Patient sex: F
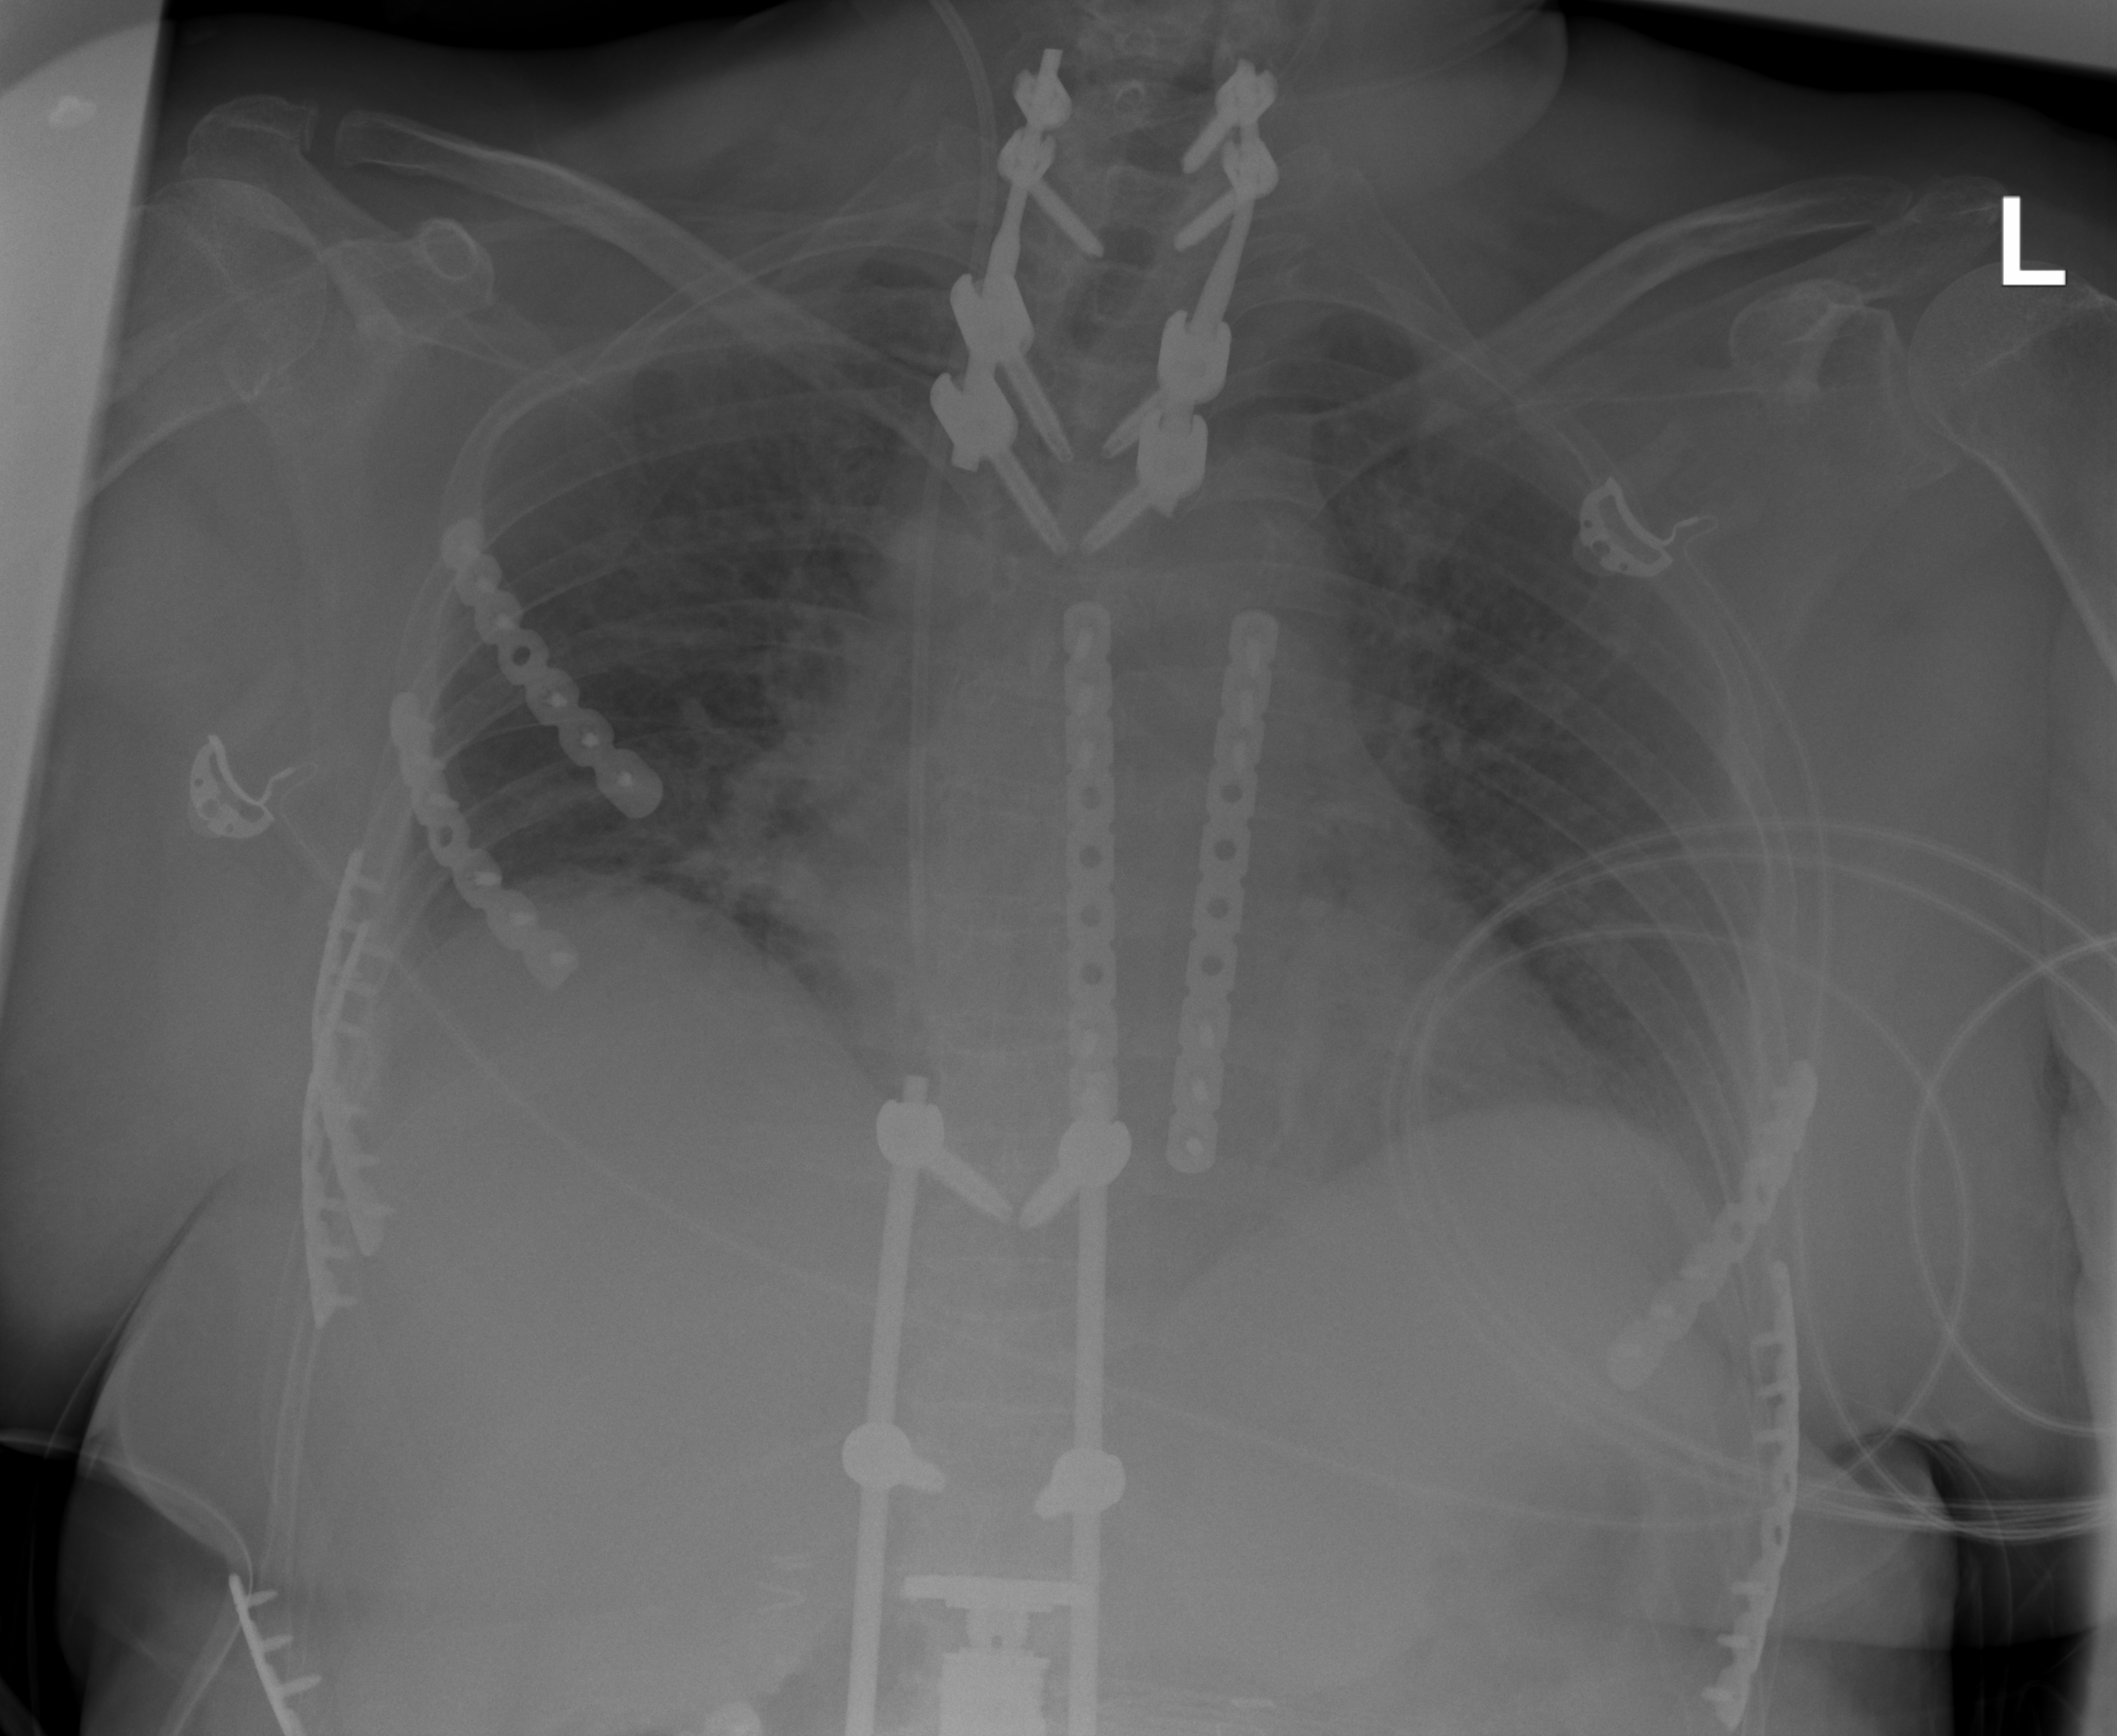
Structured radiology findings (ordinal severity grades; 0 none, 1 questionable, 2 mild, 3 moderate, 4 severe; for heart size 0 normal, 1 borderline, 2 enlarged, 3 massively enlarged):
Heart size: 2
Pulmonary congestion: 2
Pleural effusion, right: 1
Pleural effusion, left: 1
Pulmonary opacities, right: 0
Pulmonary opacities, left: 0
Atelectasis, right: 2
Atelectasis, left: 2